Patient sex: F
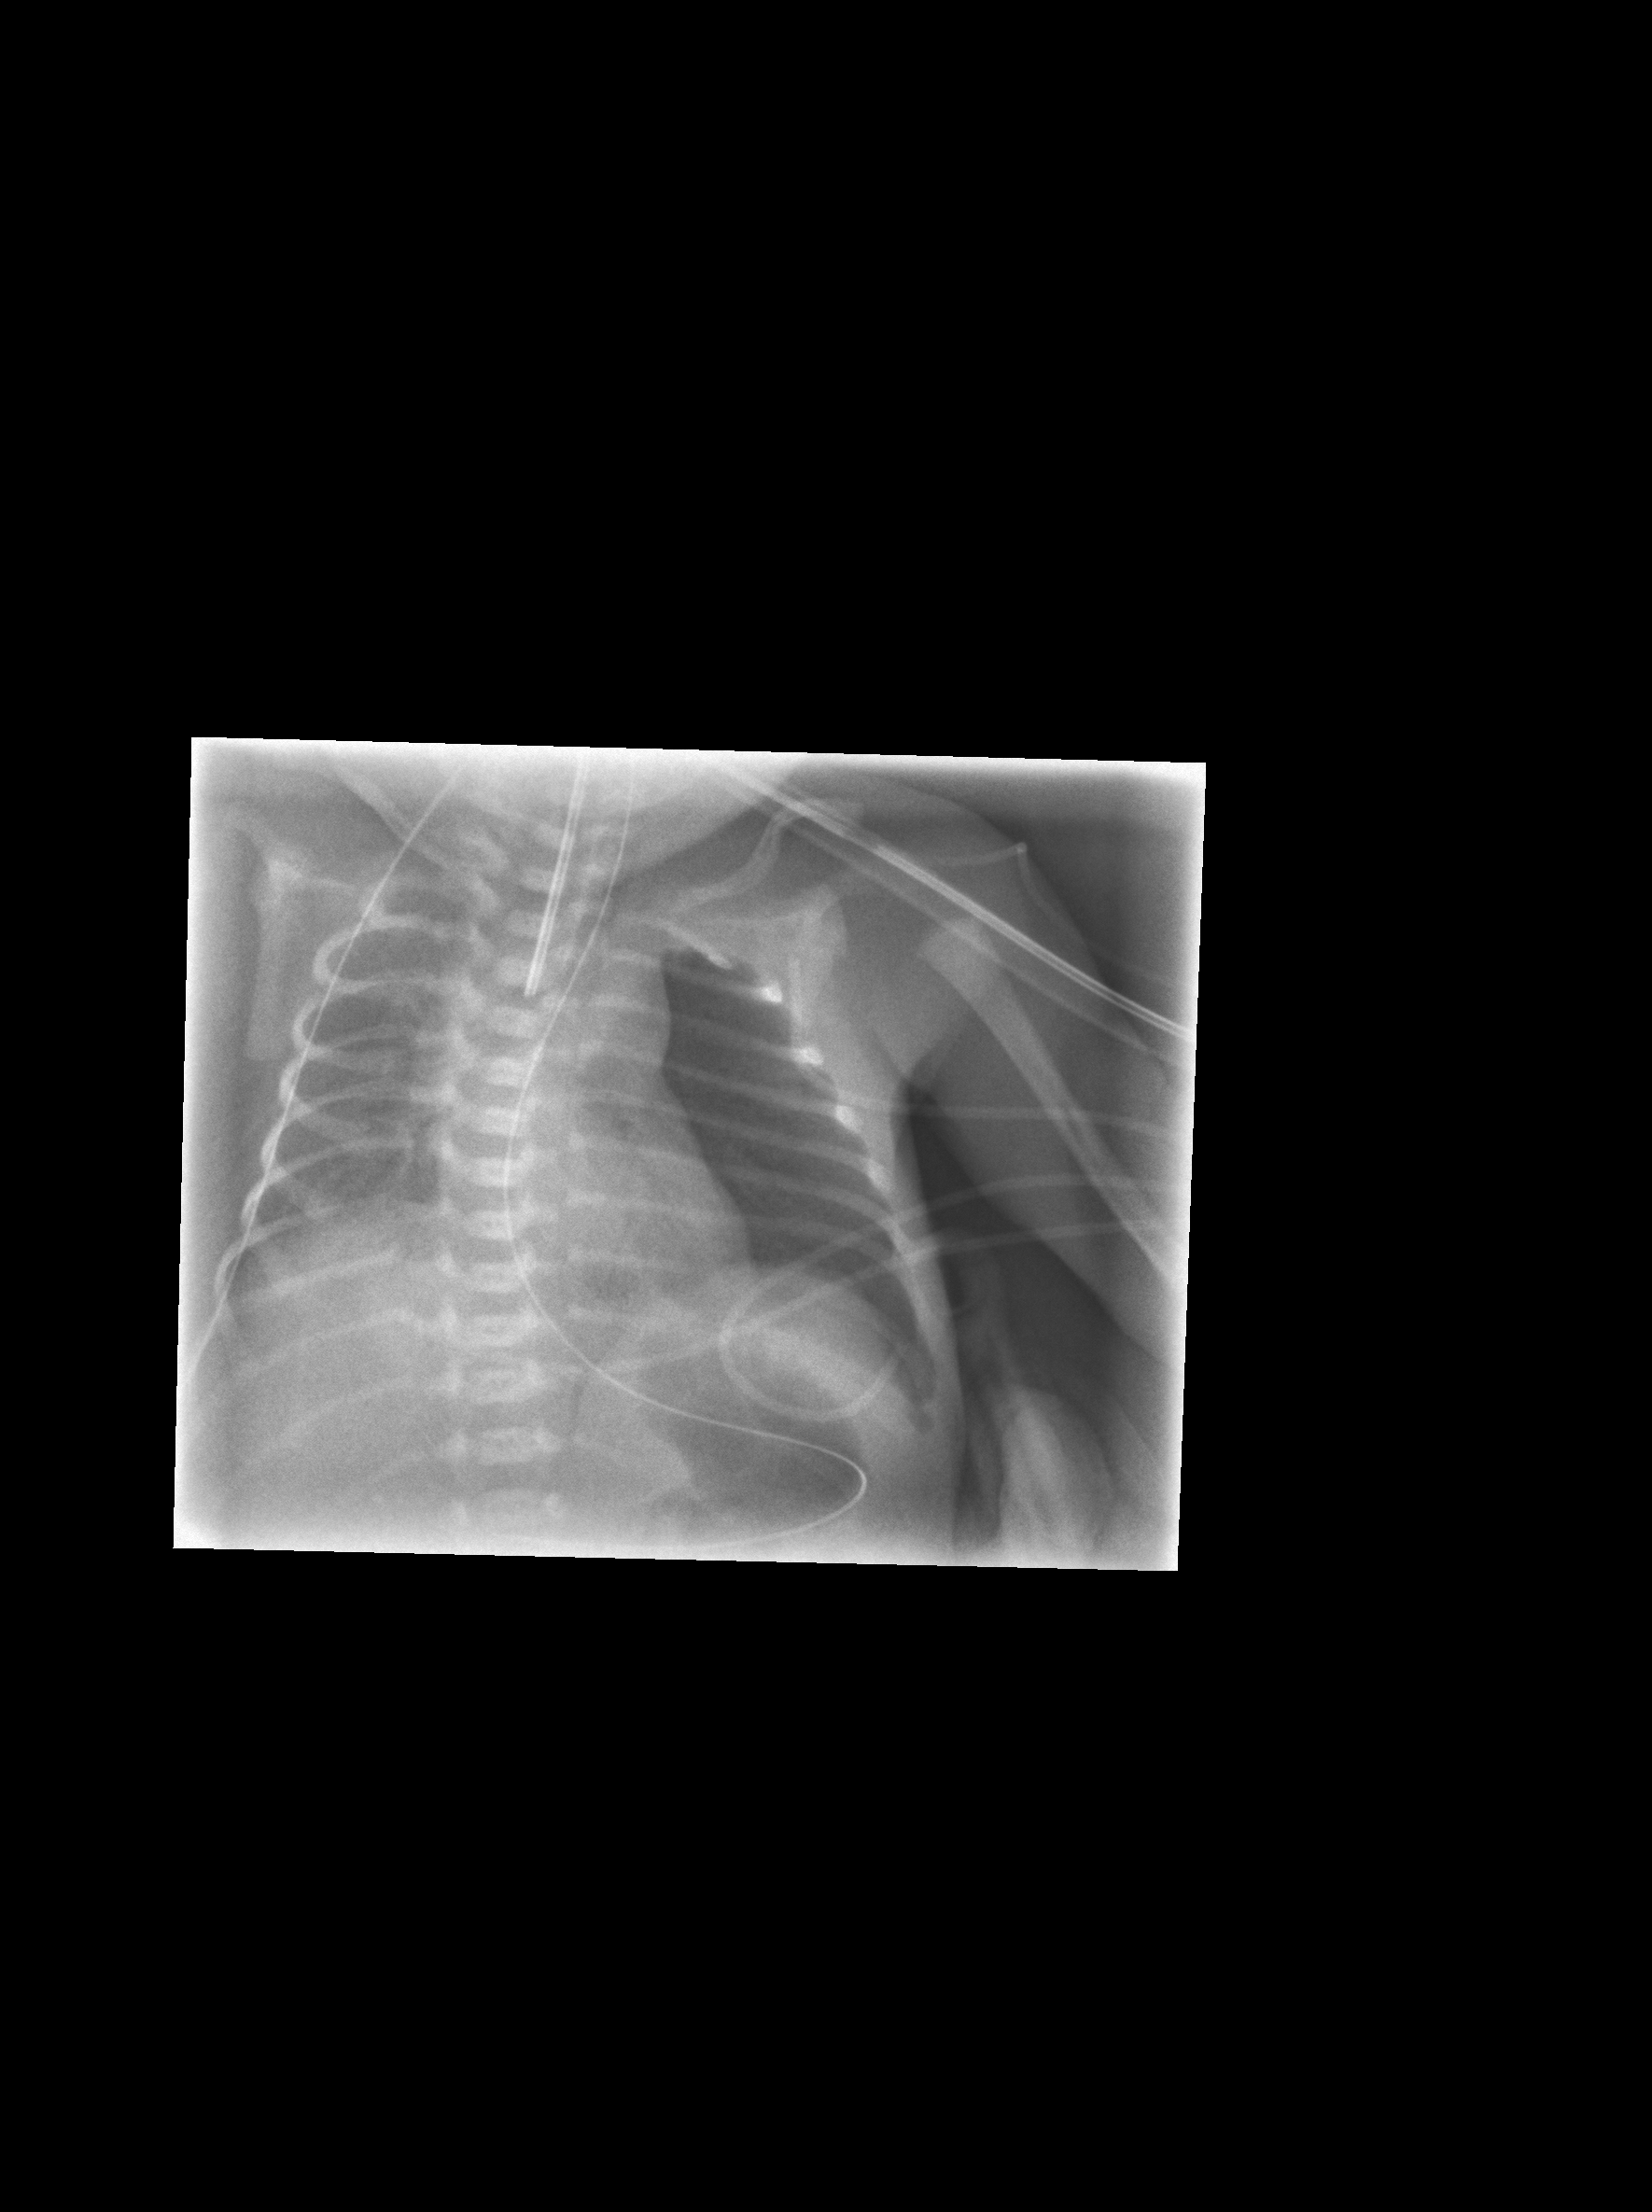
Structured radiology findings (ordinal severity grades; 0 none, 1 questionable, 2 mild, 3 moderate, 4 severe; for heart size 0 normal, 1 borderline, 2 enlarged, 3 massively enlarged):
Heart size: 0
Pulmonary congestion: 0
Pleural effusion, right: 0
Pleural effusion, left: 0
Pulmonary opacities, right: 0
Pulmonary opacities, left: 0
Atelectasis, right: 1
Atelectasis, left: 4